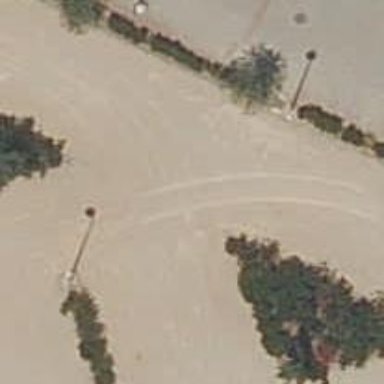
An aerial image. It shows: Parking aisle with sandy surface.